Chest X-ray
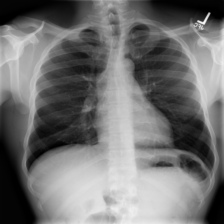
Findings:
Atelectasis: negative
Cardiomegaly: negative
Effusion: negative
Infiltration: negative
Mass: negative
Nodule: negative
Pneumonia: negative
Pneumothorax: negative
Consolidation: negative
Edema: negative
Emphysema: negative
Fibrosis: negative
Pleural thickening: negative
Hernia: negative